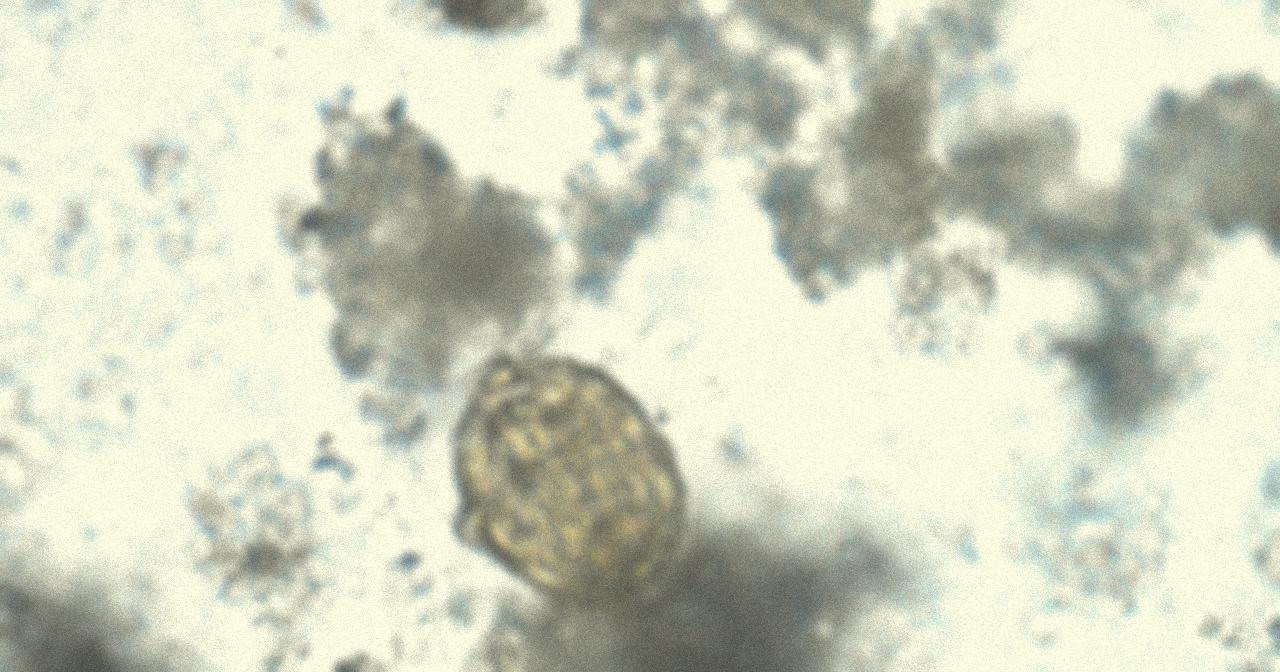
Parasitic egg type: Ascaris lumbricoides